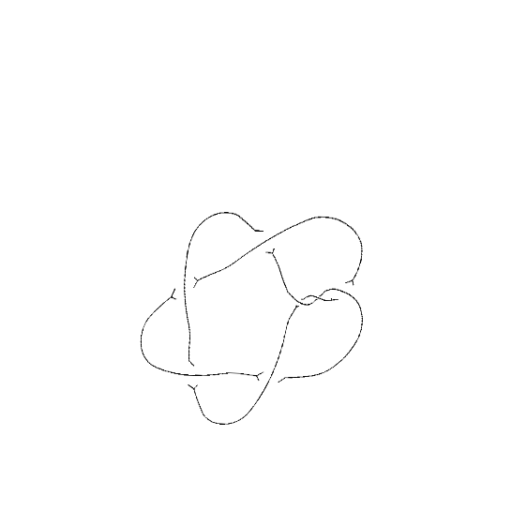
Crossing number: 7